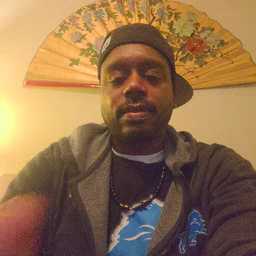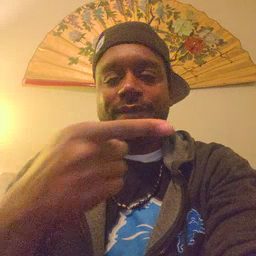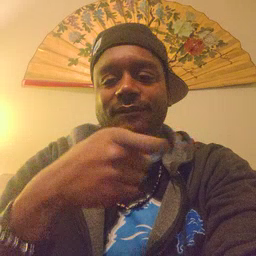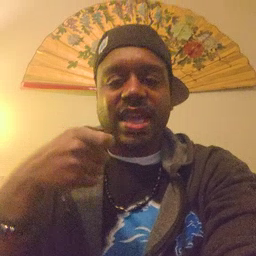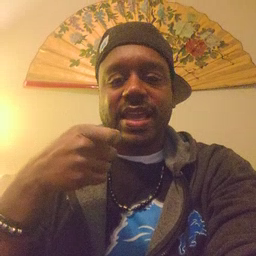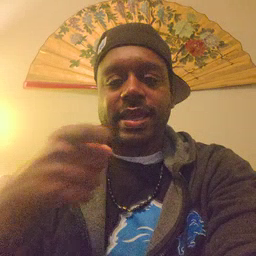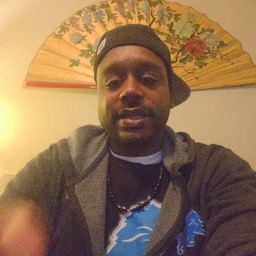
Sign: fast